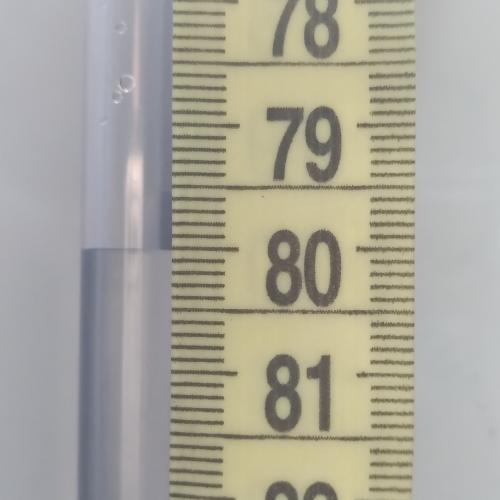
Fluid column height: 80.0 cm